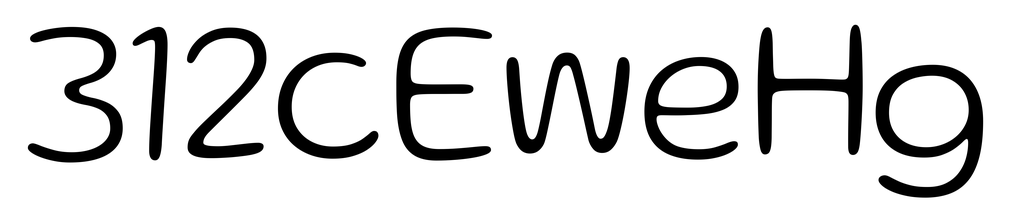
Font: Gluten_ExtraLight